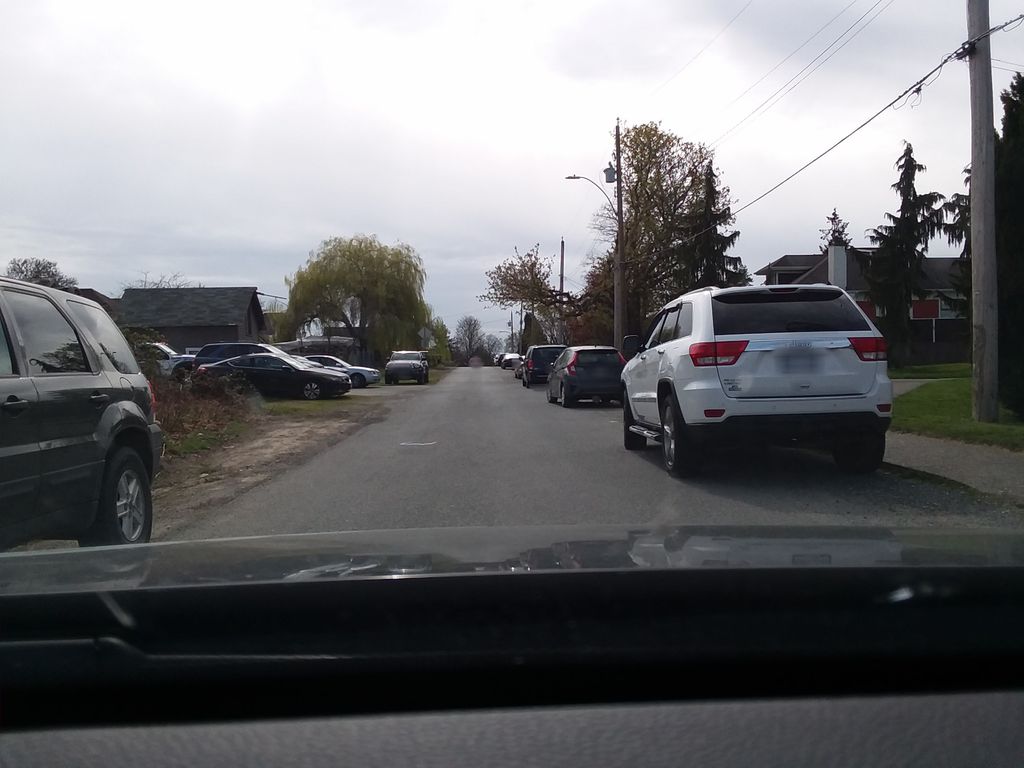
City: victoria